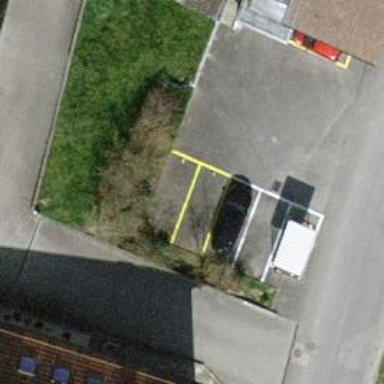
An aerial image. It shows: Hedge acting as barrier.